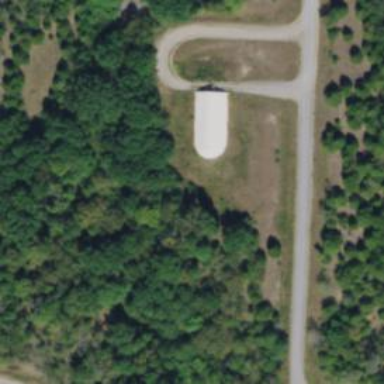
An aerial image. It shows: Military bunker for protection and defense.